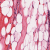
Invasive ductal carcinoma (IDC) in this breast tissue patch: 0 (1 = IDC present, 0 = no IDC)